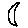
Label: moon